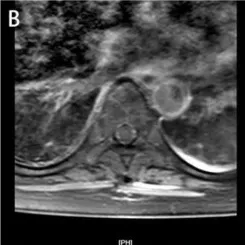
T2-weighted image. And showed the lumbar disc herniation was still present, and the epidural space in the posterior lumbar and anterior sacrococcygeal segments was wider than before, and the enhancement of the dural sac improved after enhancement compared with before.
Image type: radiology (mri)